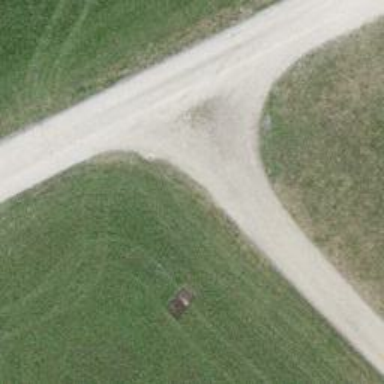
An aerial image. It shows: Gravel track with grade2 tracktype.